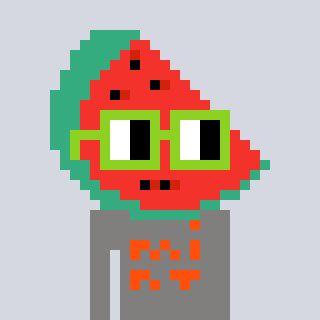
a pixel art character with square light green glasses, a watermelon-shaped head and a bluegrey-colored body on a cool background